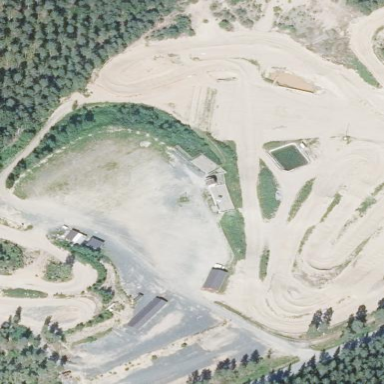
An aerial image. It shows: Motocross pitch for leisure land activities.